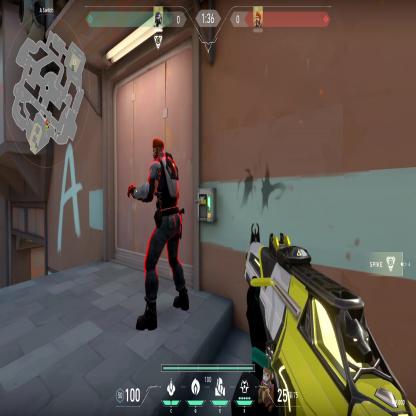
Label: enemy